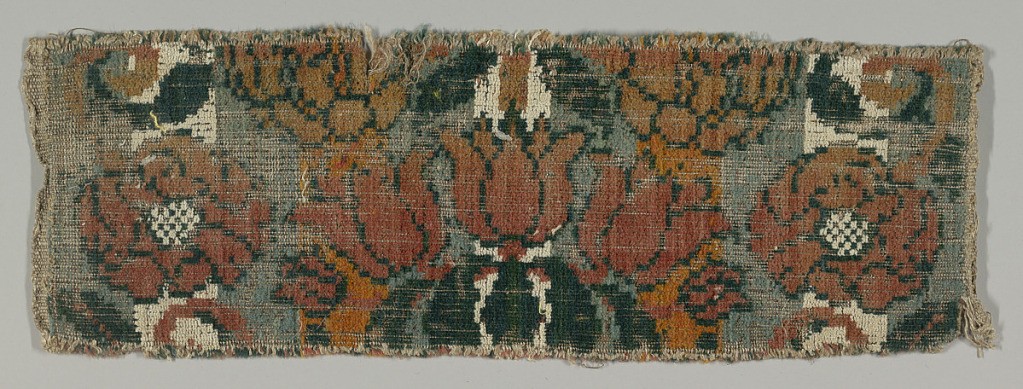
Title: Carpet fragments
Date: late 17th–18th century
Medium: wool, linen or hemp, cotton Technique: cut pile on plain weave (moquette or velours d'Arras)
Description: Design of large-scale, somewhat stylized tulips, roses and foliage is in multicolored wool pile with white cotton pile accents. Ground warp and weft are coarse linen or hemp, as is broad selvage of warp-face plain weave. Colors are faded, were formerly very bright orange, red, two shades of green and red.